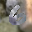
Label: 6